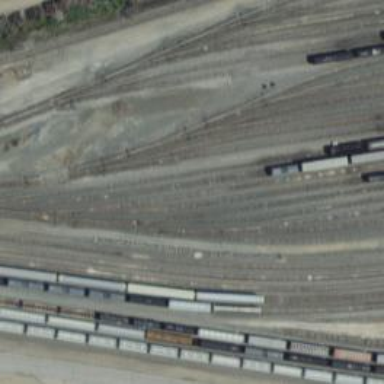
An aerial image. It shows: Railway yard.